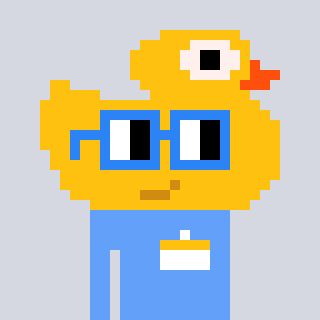
a pixel art character with square blue glasses, a ducky-shaped head and a blue-colored body on a cool background